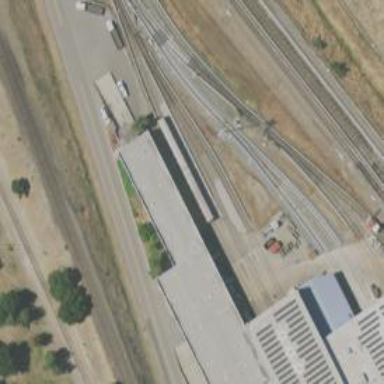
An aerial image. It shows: Electrified rail service yard.